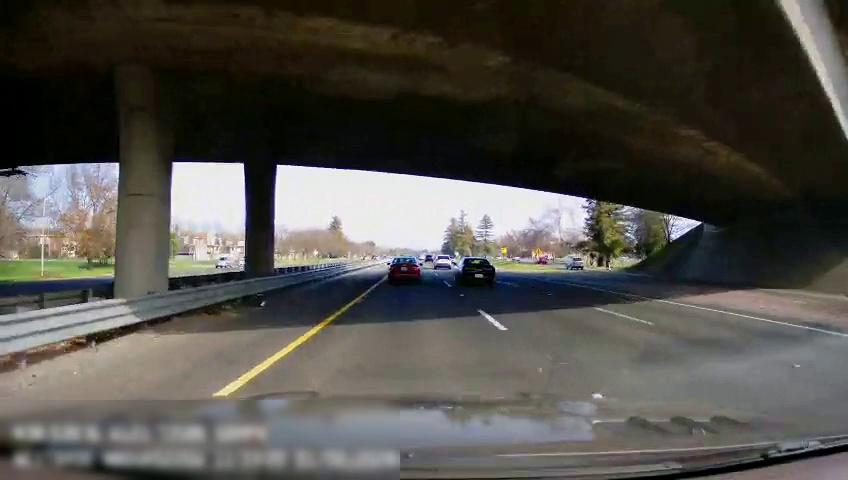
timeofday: Day
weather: Sunny
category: Drivable Space
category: Drivable Space
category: Vehicles | Car
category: Vehicles | Car
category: Vehicles | Car
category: Vehicles | Car
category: Vehicles | SUV
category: Lanes | Current Lane
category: Lanes | Current Lane
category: Lanes | Alternate Lane
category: Lanes | Alternate Lane
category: Lanes | Alternate Lane